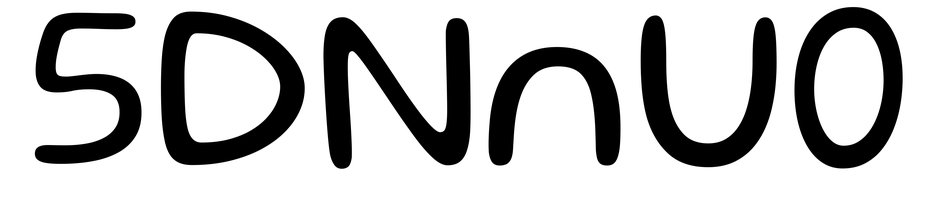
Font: Gluten_Light